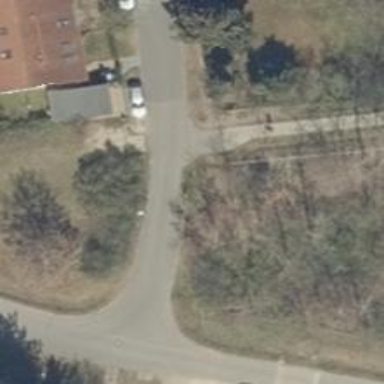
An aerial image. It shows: Asphalt road in residential area.